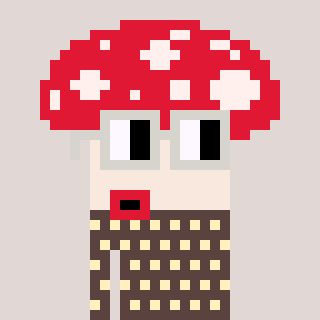
a pixel art character with square light gray glasses, a mushroom-shaped head and a darkbrown-colored body on a warm background